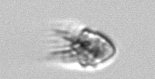
Label: Ciliophora